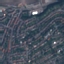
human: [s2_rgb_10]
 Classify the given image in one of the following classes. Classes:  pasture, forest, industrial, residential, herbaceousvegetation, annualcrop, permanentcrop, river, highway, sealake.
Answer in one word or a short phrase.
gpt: Residential